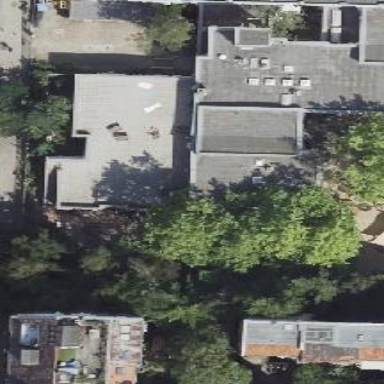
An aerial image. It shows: Kindergarten building.